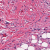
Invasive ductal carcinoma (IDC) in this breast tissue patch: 0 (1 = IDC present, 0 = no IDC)